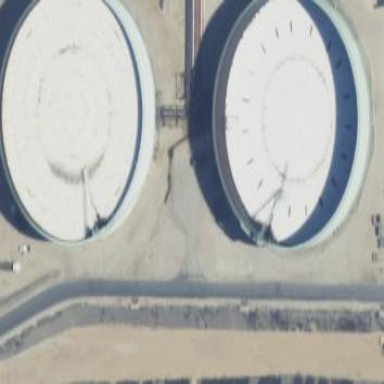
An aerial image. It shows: Building with storage tank.